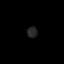
Tissue: lung
Cell type: Epithelial cells
Senescence score: 0.1845
Nuclear area (px): 108
Mean DAPI intensity: 38.676